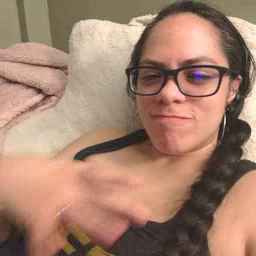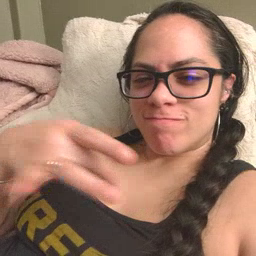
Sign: like